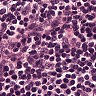
Metastatic tissue present: no